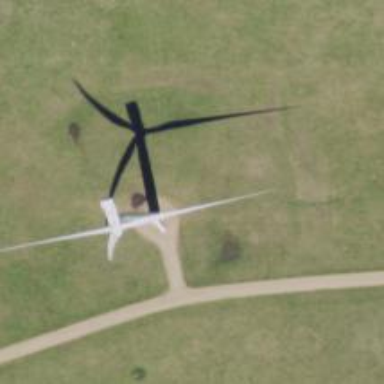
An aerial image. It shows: Wind turbine generator that utilizes wind as its source for generating electricity. It is of the horizontal axis type.